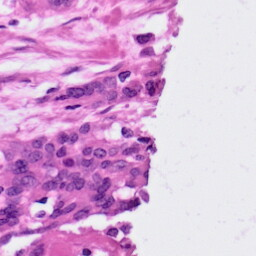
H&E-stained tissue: Ovarian